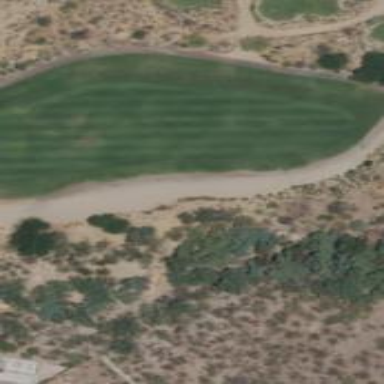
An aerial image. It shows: Sand bunker in golf course.